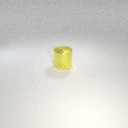
large yellow metal cylinder